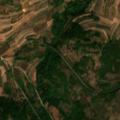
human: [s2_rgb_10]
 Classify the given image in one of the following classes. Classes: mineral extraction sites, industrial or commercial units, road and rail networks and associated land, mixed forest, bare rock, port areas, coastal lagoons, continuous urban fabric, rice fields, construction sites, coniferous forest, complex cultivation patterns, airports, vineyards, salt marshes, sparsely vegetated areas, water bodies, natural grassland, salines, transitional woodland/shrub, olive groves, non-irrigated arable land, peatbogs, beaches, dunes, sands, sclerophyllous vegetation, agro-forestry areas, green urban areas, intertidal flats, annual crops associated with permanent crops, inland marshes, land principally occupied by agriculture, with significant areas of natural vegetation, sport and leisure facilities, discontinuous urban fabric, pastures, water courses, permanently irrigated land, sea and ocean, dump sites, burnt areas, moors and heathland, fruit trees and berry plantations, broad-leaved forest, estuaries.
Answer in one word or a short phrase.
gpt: complex cultivation patterns, land principally occupied by agriculture, with significant areas of natural vegetation, broad-leaved forest